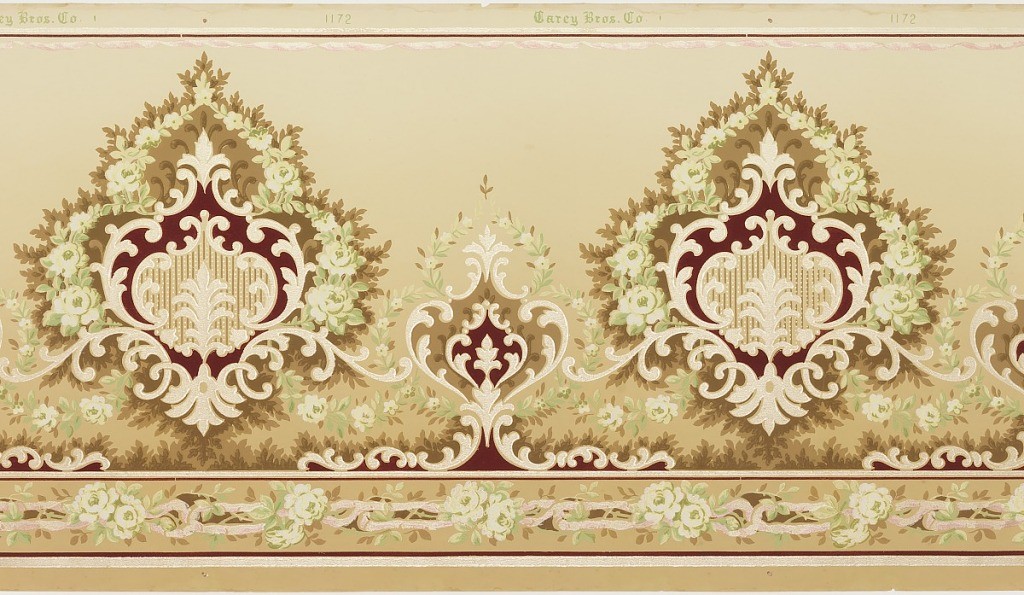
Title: Frieze
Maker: Carey Bros. W.P. Mfg. Co., Philadelphia, Pennsylvania, founded 1882
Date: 1905–1915
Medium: Machine-printed paper, liquid mica
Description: Rococo-inspired frieze with horizontally repeating pattern of alternating large and small medallions composed of scrollwork and floral garlands. The medallions rest atop a bottom border of roses linked with chain-like branches. Pattern is machine-printed in dark red, white, browns, pale yellow, pale pink and pale green on a tan ground.